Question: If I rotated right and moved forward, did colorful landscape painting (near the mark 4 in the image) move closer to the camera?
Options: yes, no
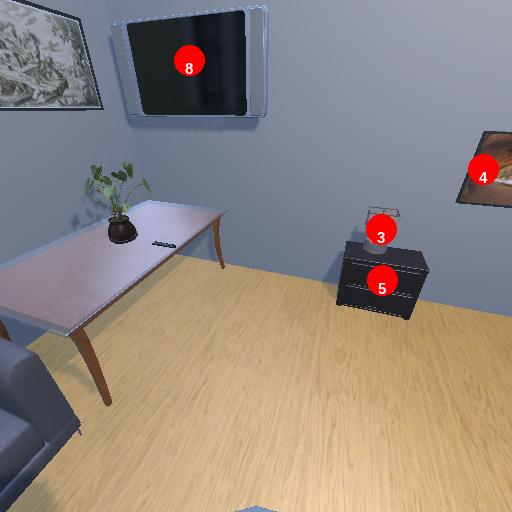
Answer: yes